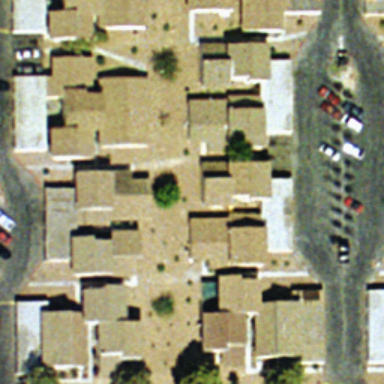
This is a dense residential area .